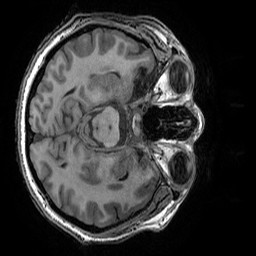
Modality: T1w
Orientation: axial
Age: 30
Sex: female
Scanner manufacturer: ge
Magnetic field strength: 3 T
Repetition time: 0.008184 s
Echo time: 0.003192 s